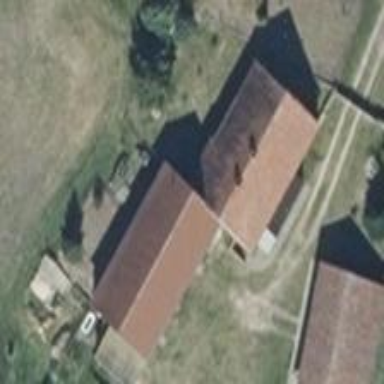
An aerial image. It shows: Gabled house with red roof oriented along direction.